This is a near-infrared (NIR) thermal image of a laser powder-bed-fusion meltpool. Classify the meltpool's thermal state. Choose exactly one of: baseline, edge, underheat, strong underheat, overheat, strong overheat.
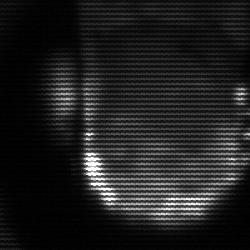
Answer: baseline